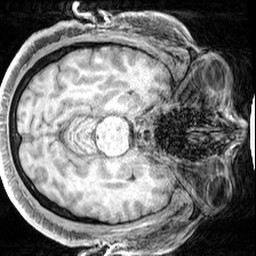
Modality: T1w
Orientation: axial
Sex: male
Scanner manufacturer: siemens
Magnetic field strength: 3 T
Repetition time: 2.3 s
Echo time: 0.00226 s